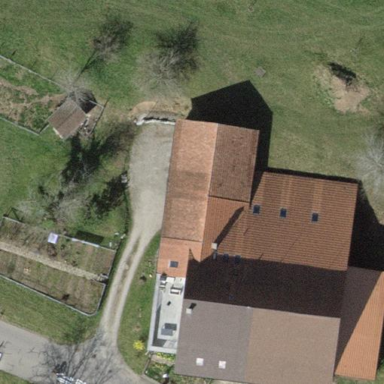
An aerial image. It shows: Gabled roof farm building.